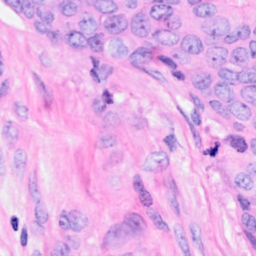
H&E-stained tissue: Breast